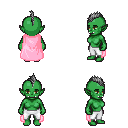
a pixel art fantasy rpg character, female body template, orc, green skin, pink cape, white pants, gray mohawk hairstyle, four views (front, back, left, right), 2x2 character sprite sheet, small pixel art, hard edges, no anti-aliasing